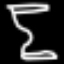
Label: hourglass